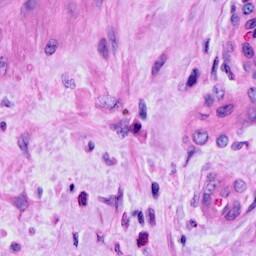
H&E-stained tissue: Cervix